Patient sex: F
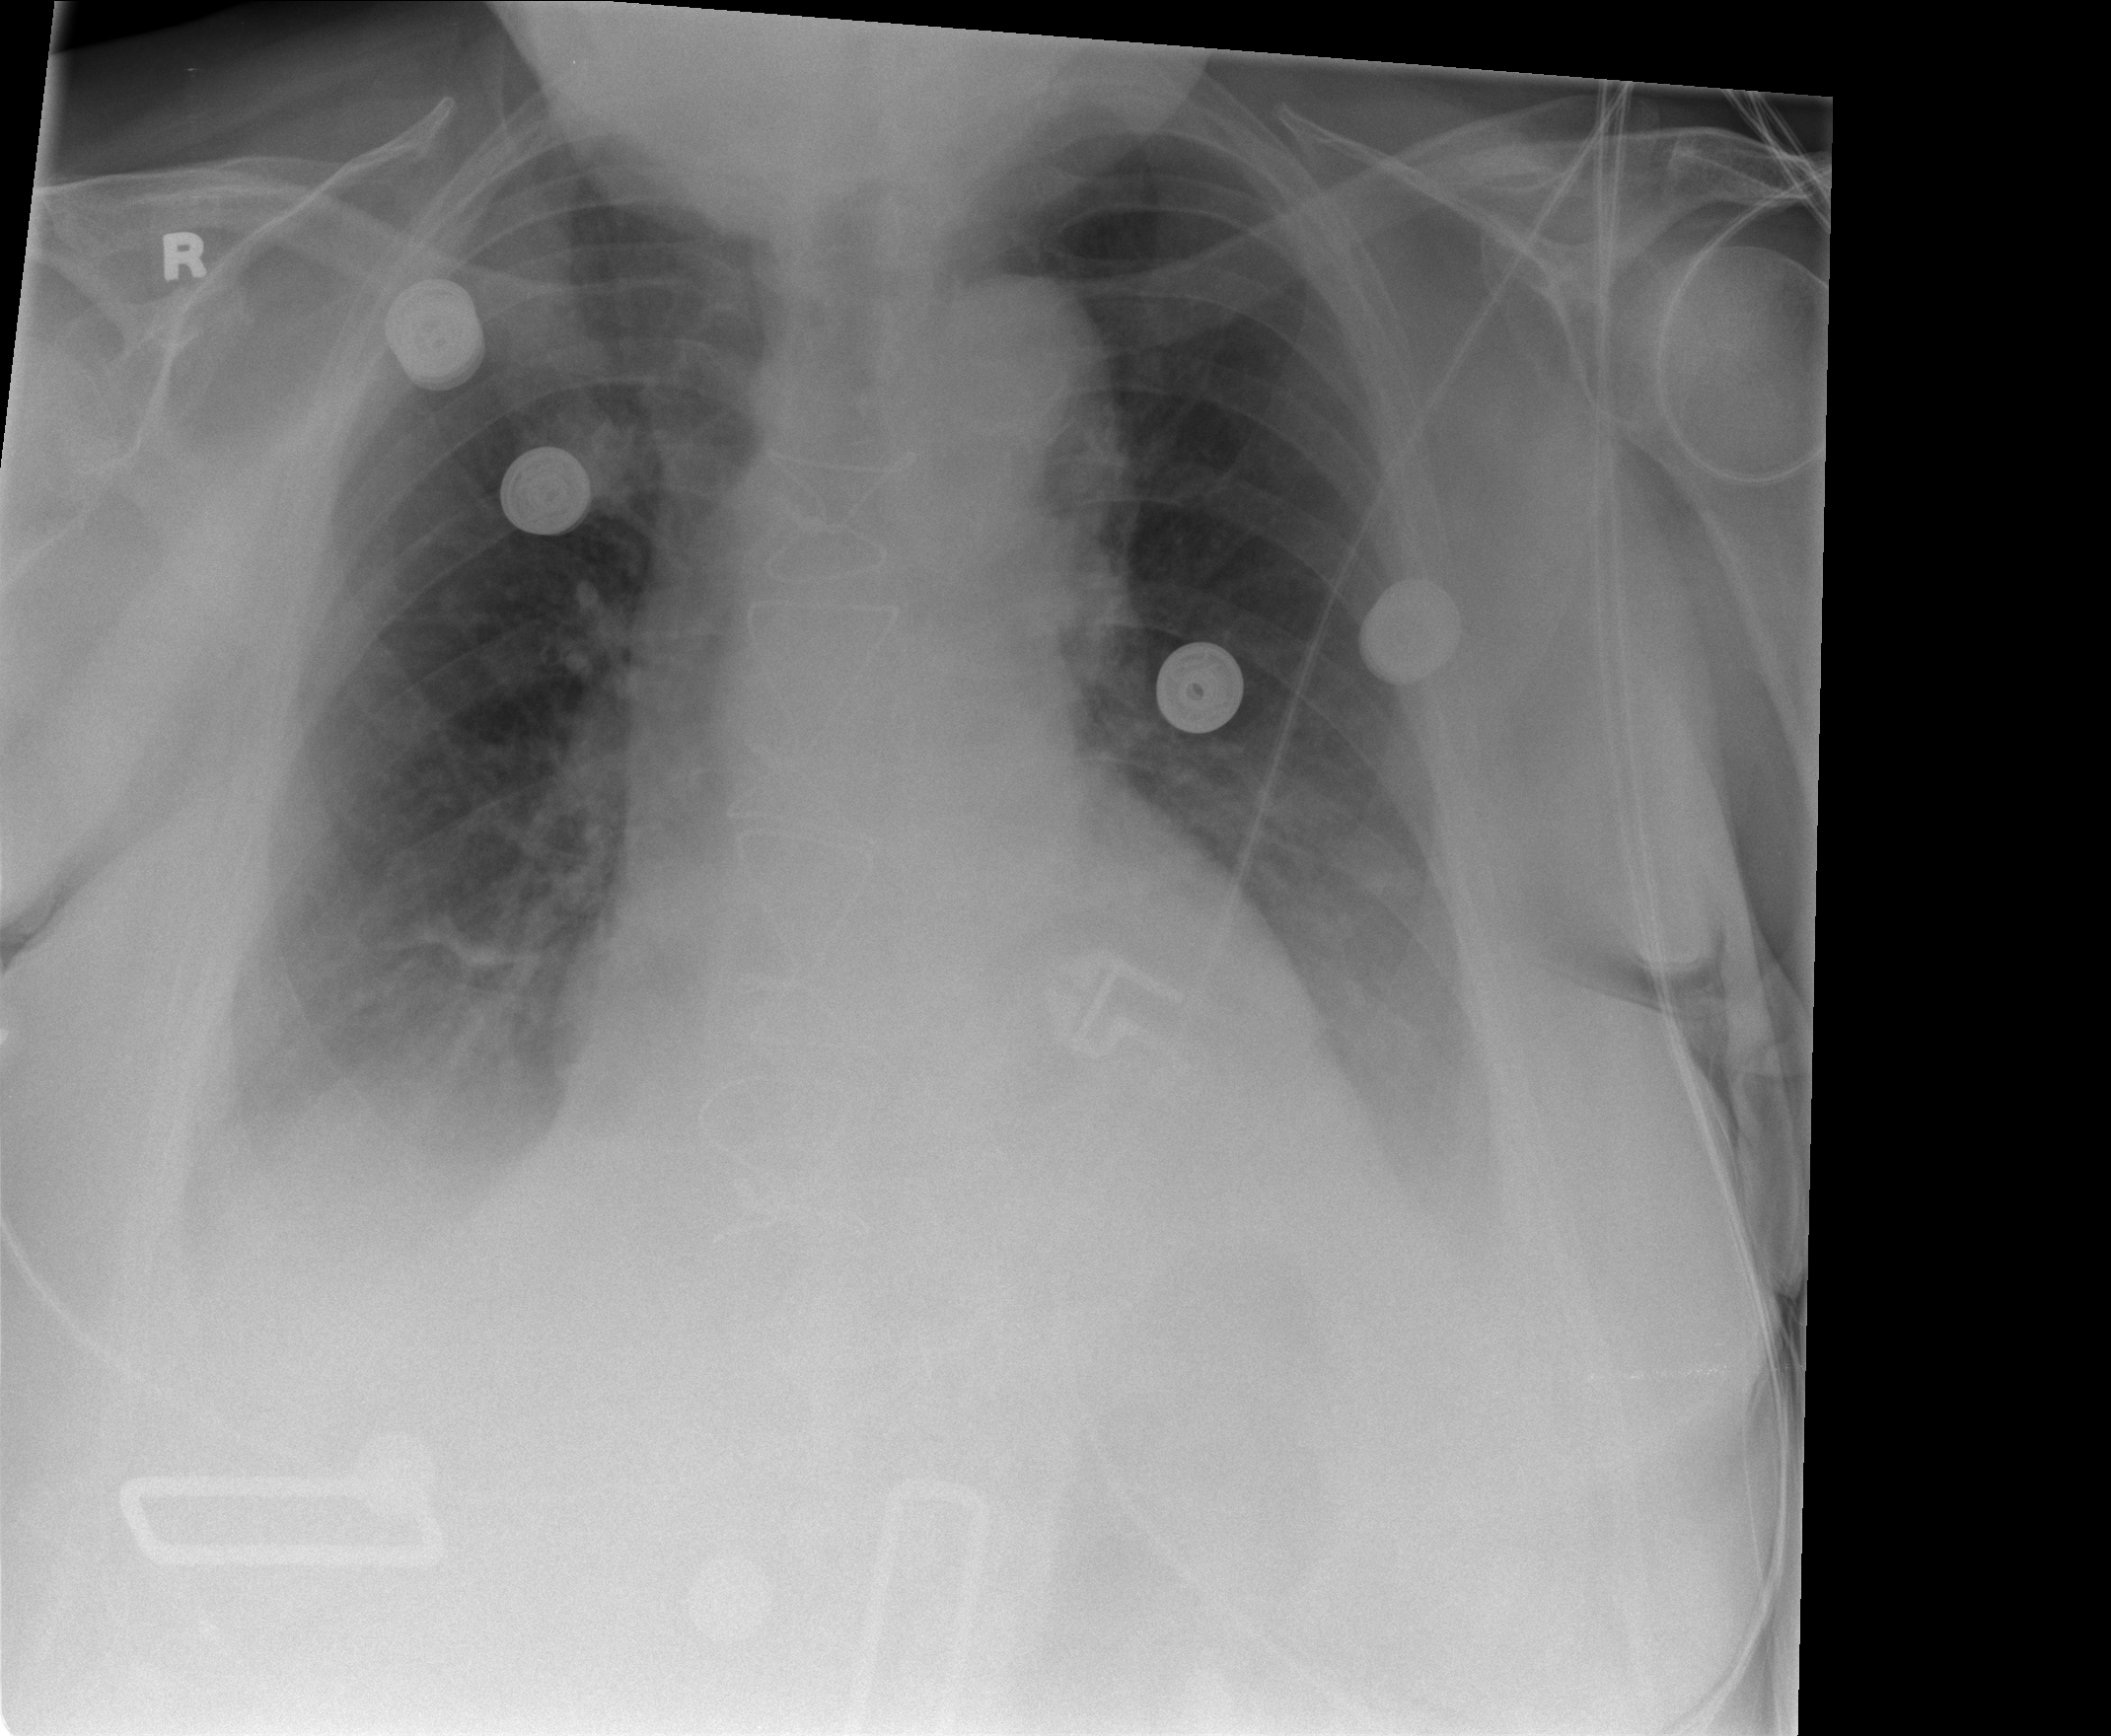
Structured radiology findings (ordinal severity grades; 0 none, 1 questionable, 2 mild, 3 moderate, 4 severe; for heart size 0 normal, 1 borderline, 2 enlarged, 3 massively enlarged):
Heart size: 2
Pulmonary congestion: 1
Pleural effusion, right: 2
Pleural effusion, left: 2
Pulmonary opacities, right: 1
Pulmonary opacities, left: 0
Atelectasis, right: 2
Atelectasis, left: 2